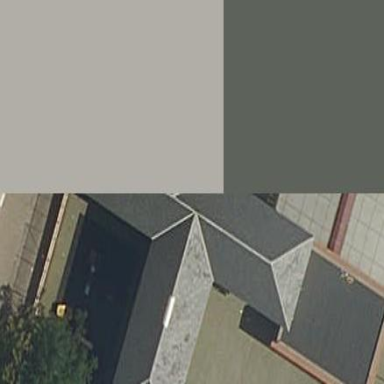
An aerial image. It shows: Building with hipped roof design.